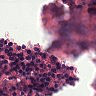
Metastatic tissue present: no